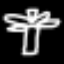
Label: palm tree